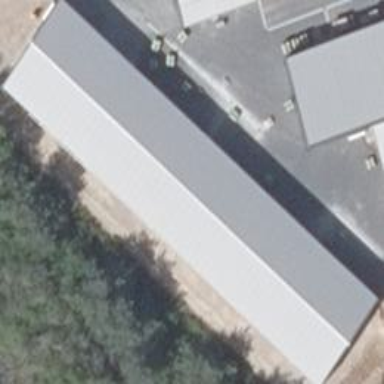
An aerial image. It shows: Warehouse building.